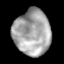
Tissue: lung
Cell type: Endothelial cells
Senescence score: 0.2429
Nuclear area (px): 1637
Mean DAPI intensity: 165.882